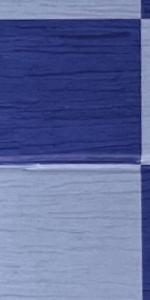
Label: Empty